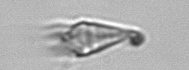
Label: Paratontonia_gracillima